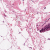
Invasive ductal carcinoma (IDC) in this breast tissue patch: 0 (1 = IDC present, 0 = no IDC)